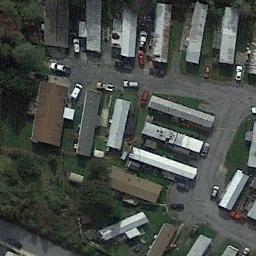
Label: residential